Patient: sex M, age 68
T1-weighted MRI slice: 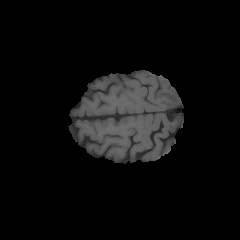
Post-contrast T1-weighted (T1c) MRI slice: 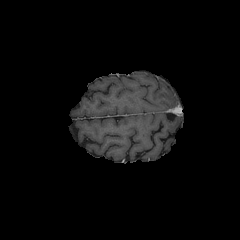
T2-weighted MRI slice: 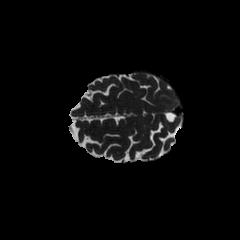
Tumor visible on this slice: no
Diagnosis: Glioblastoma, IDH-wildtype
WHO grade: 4